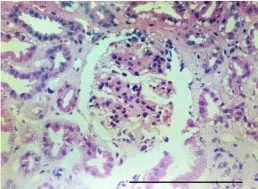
The clinic and sequencing data of this FSGS family. HE staining. Masson staining for renal biopsy of the proband (IV-1).
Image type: pathology (masson_trichrome)